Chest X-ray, AP view. Patient: 35 years old, sex M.
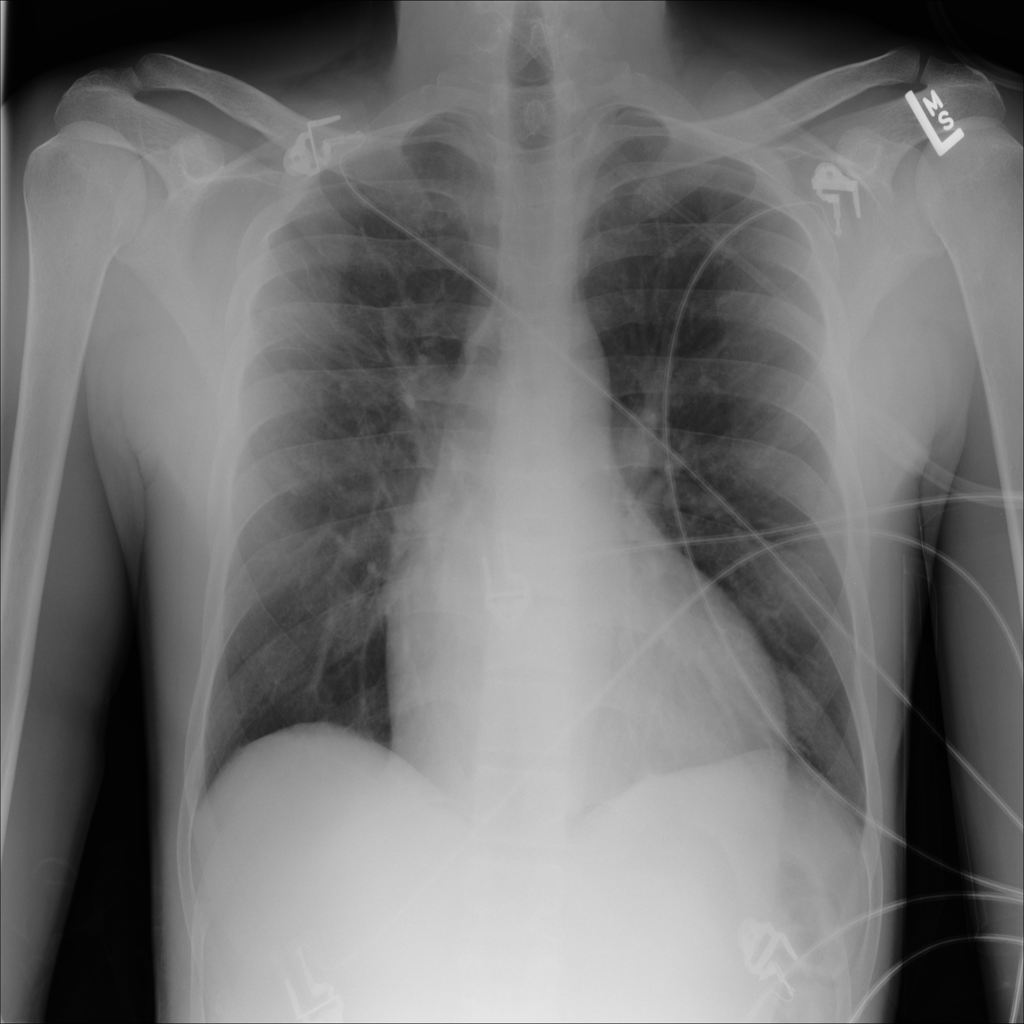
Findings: No Finding